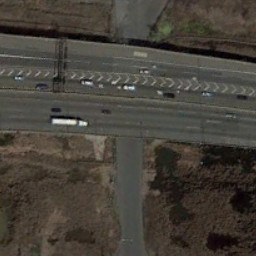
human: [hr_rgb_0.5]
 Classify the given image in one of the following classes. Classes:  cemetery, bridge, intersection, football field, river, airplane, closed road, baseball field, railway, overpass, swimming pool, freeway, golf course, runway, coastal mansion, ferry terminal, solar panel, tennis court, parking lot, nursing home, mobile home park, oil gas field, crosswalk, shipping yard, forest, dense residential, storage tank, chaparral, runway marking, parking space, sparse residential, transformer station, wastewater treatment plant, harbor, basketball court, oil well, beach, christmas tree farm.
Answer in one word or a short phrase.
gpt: overpass